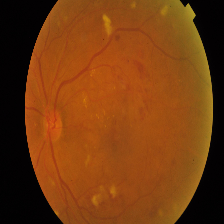
Diabetic retinopathy grade: Proliferative DR